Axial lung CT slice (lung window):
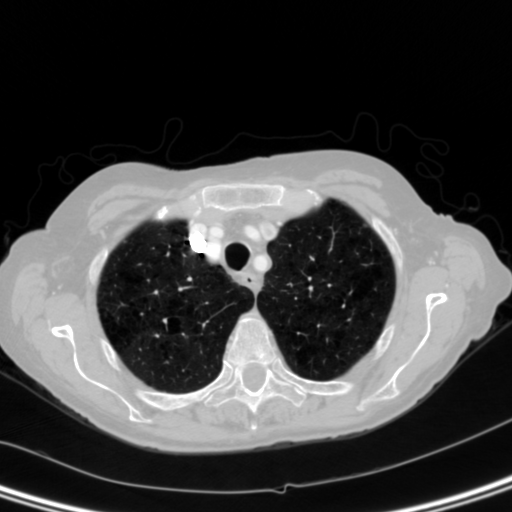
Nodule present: no